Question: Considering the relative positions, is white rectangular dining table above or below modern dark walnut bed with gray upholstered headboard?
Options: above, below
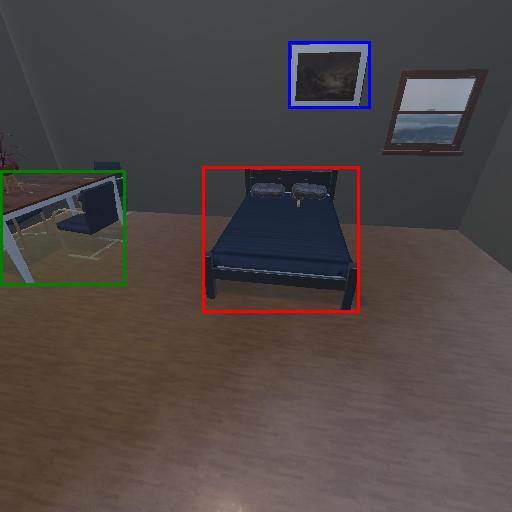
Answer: above